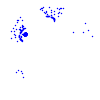
Particle: electron